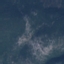
Land use / land cover class: HerbaceousVegetation